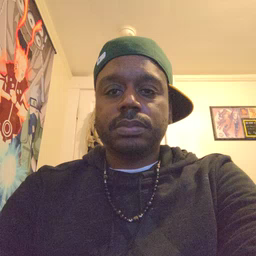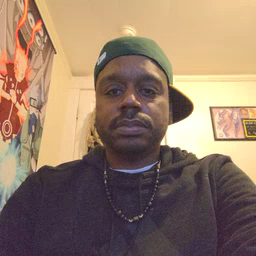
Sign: table